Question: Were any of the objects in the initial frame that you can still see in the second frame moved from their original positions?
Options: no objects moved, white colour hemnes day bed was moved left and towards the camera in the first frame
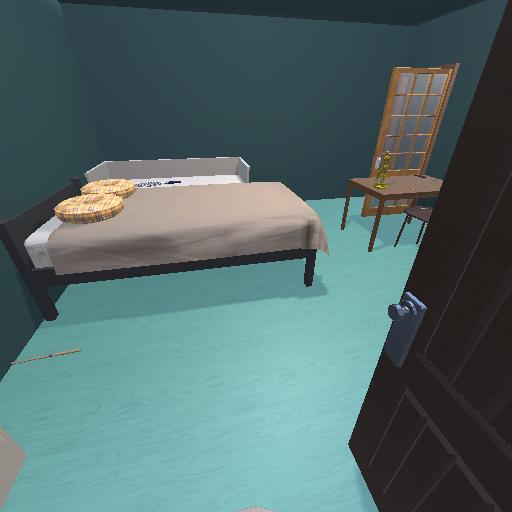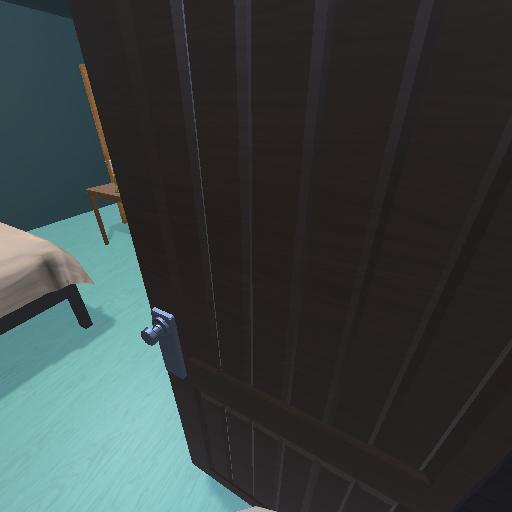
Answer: no objects moved